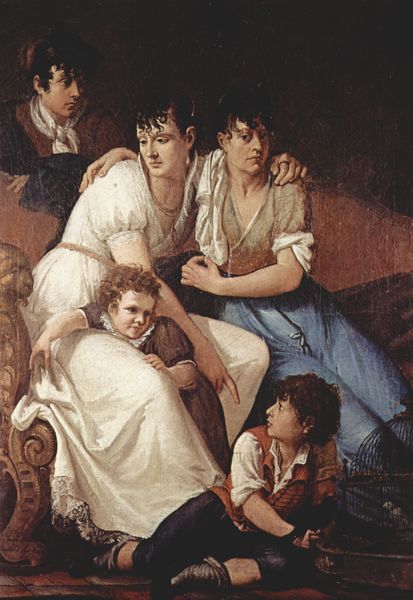
Titel: Familienporträt
Künstler: Francesco Hayez
Standort: Treviso
Institution: Museo Luigi Bailo
Schlagwörter: blau, dunkel, gemälde, gruppe, kopf, mann, schatten, vogel, weiß, frauen, menschen, mädchen, sitzen, braun, finger, frau, haar, hintergrund, holz, kleid, licht, männer, nase, ohrring, schwarz, stuhl, szene, blick, gürtel, rot, tuch, malerei, rock, schleife, hemd, hose, wand, arm, arme, augen, blicke, gesicht, bild, bildnis, blicken, fünf, gruppenporträt, hände, portrait, porträt, öl, boden, gewand, gold, haare, sessel, familie, kind, klassizismus, mutter, borte, locken, schultern, traurig, kinder, deutschland, spanien, sofa, umarmung, liegen, lehne, sitz, schuhe, hosen, jungen, arbeiterinnen, klein, bank, figuren, ölgemälde, angst, lehnen, nasen, krawatte, halstuch, couch, junge, zeigen, canapee, weste, bauer, geschwister, schwestern, abgewandt, spiel, umarmen, diwan, hocken, streit, allegorie, gruppenbild, spielend, schoss, löwe, käfig, vogelbauer, vogelkäfig, voliere, sitzbank, geschnitzt, sitzmöbel, söhne, family, zwillinge, zusammen, gelockt, haaare, finder, zusammne, a, bogelkäfig, hgaare, künstlerfrau